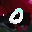
Label: 0